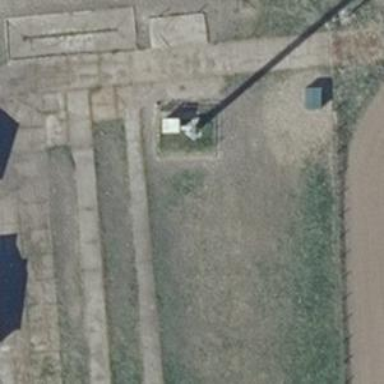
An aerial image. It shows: Mast tower used for communication.